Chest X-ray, AP view. Patient: 56 years old, sex F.
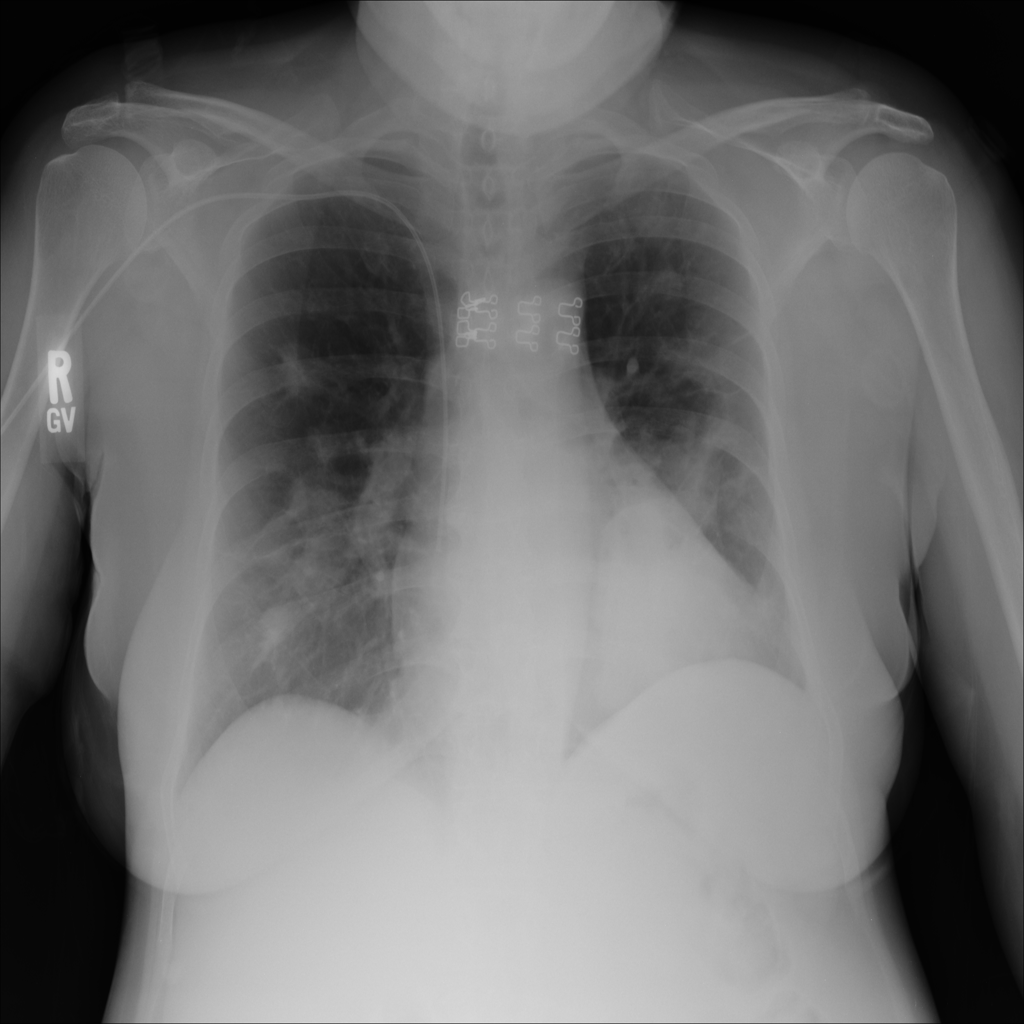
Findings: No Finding